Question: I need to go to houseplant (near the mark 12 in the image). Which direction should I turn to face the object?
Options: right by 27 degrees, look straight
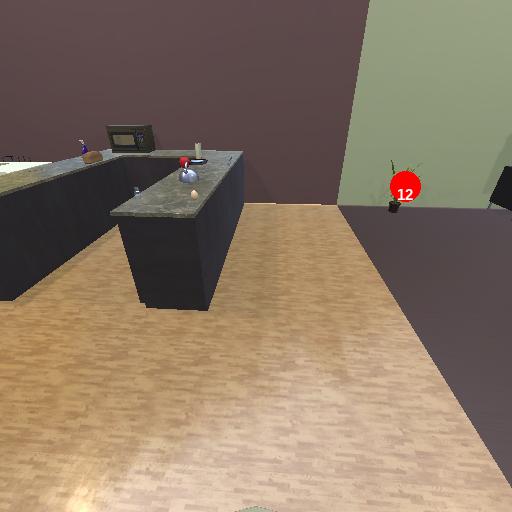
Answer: right by 27 degrees